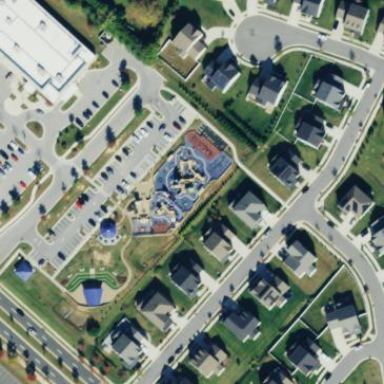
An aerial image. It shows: Playground area for leisure land.